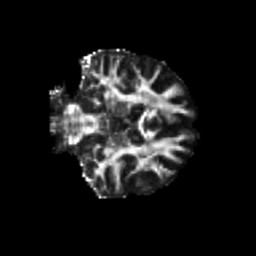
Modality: FA
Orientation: coronal
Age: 21
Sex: female
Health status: healthy
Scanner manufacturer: philips
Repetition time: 7.396 s
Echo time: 0.08599 s